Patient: sex F, age 68
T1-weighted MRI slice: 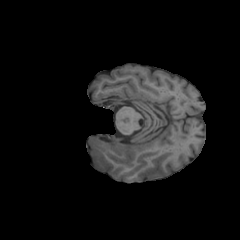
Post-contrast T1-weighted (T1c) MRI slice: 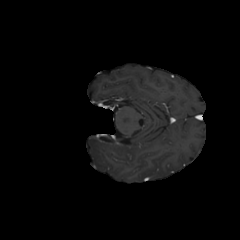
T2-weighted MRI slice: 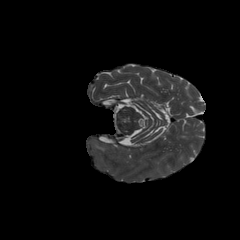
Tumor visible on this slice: yes
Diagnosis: Glioblastoma, IDH-wildtype
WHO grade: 4